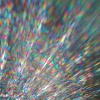
Label: sunburn